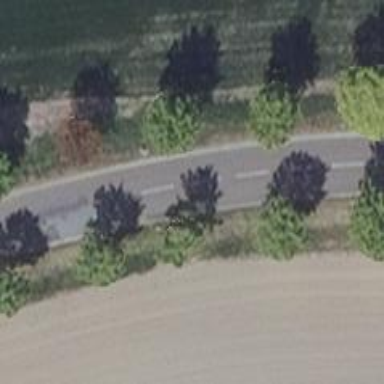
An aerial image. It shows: Row of trees in natural setting.